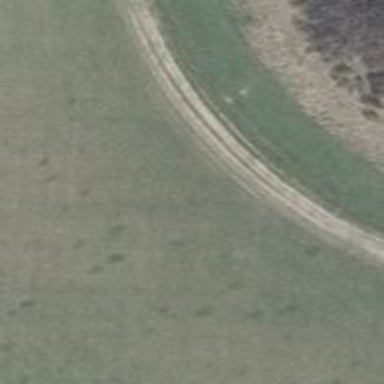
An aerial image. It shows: Grass track with grade5 track type.